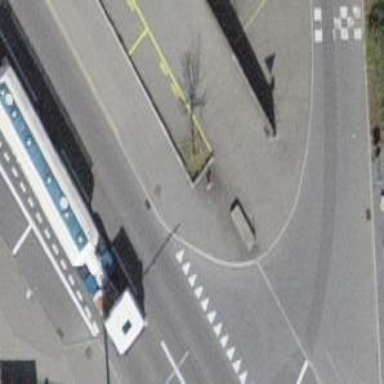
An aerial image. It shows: Kerb serving as barrier.